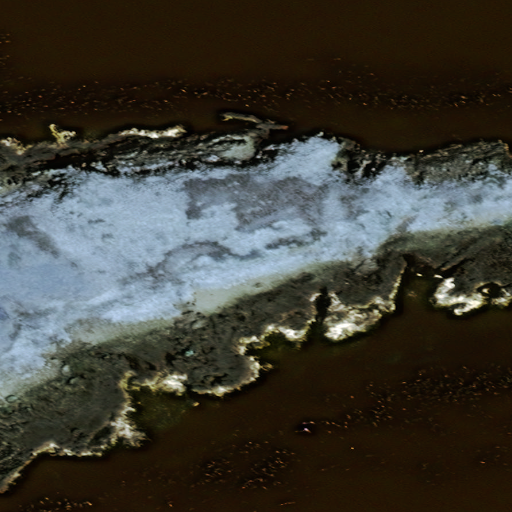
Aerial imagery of island in Alaska named Hunt Island containing only unknown